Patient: sex F, age 35
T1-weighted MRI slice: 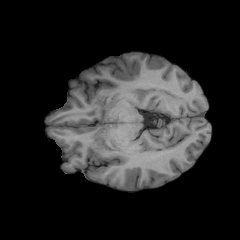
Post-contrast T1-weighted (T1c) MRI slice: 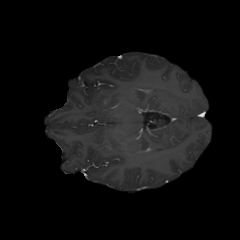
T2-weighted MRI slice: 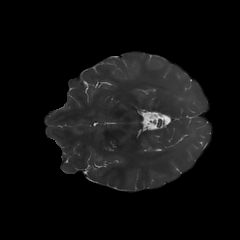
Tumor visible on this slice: no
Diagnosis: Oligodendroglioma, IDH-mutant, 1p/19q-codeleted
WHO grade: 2